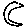
Label: moon